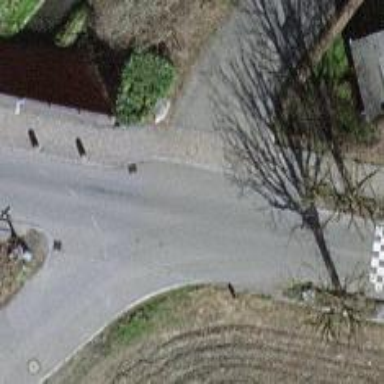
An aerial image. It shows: Residential road with asphalt surface.